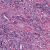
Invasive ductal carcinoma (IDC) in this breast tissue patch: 1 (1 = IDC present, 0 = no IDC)